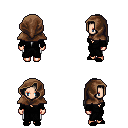
a pixel art fantasy rpg character, female body template, human, light skin, gray robe, white pants, white ponytail hairstyle, cloth hood, black slippers, four views (front, back, left, right), 2x2 character sprite sheet, small pixel art, hard edges, no anti-aliasing